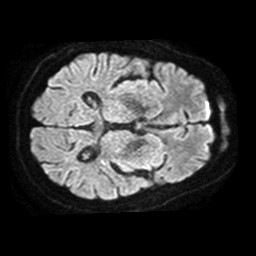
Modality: TRACE
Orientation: axial
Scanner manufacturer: philips
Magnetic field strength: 1.5 T
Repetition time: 3.643 s
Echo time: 0.09255 s